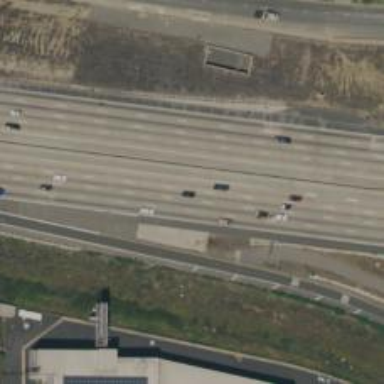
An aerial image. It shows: Motorway junction.